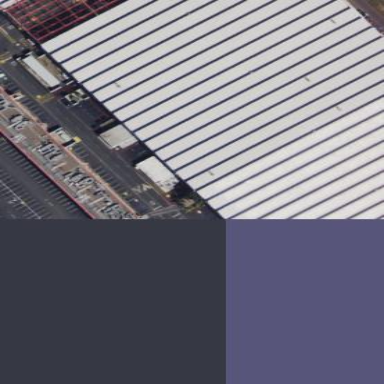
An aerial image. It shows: Industrial building.